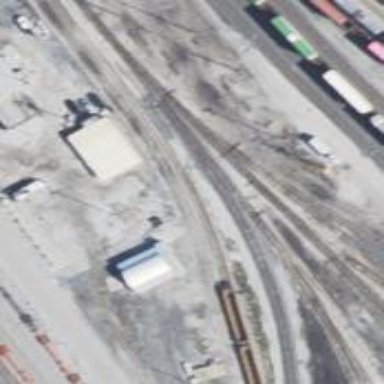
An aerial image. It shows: Railway yard in service.